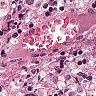
Metastatic tissue present: yes